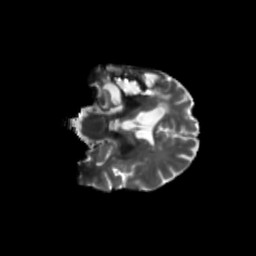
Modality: T2w
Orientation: coronal
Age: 53
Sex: male
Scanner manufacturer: siemens
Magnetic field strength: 3 T
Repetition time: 5.47 s
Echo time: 0.0854 s